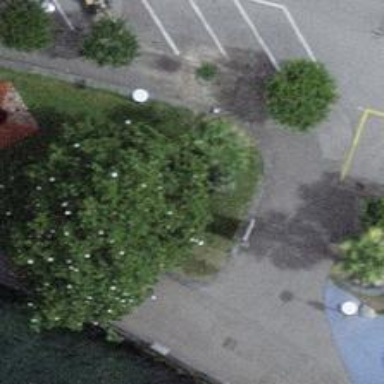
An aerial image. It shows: Red bench.